Interaction volume radius: 5 \u00c5
Interaction volume height: 30 \u00c5
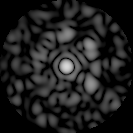
Disorder parameter: 0.636